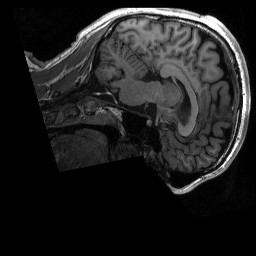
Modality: T1w
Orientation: sagittal
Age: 33
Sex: male
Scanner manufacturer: siemens
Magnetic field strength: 3 T
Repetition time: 2.3 s
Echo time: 0.00298 s